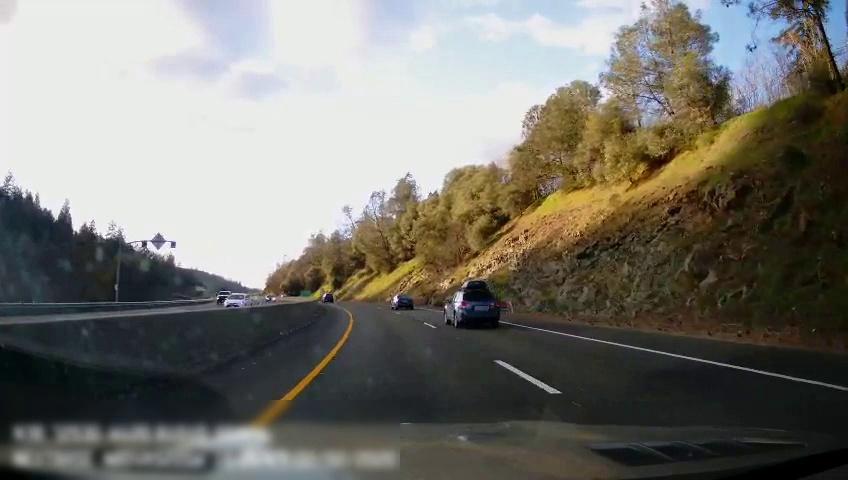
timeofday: Day
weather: Sunny
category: Drivable Space
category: Drivable Space
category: Vehicles | SUV
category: Vehicles | Car
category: Vehicles | SUV
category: Vehicles | Car
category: Vehicles | Truck
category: Vehicles | Car
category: Lanes | Current Lane
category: Lanes | Alternate Lane
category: Lanes | Current Lane
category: Traffic | Signs